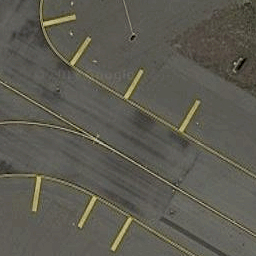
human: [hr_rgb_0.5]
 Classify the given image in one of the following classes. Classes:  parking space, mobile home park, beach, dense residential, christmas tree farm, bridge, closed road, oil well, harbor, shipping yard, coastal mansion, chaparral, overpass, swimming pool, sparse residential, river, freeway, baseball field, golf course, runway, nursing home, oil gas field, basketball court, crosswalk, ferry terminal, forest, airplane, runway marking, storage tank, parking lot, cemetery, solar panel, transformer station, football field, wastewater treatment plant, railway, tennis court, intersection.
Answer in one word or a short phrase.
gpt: runway marking